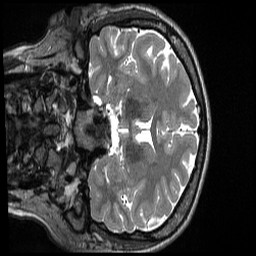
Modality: T2w
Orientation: coronal
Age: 21
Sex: female